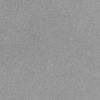
Label: dusty